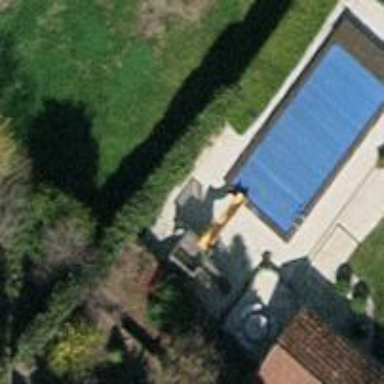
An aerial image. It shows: Swimming pool located in leisure land.